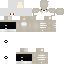
A female human skin with pale skin, wearing blonde bald dressed in a blue tshirt and black pants, featuring a closed mouth.